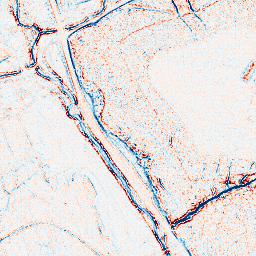
Category: edge_preserving
Decomposition family: bilateral
Decomposition parameters: d: 5
sigma_color: 100
sigma_space: 50
Upsampling method: bilinear
Upsampling parameters: scale: 8
Upsampling scale: 8